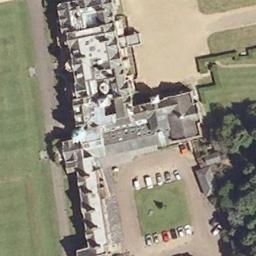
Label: palace